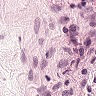
Metastatic tissue present: no